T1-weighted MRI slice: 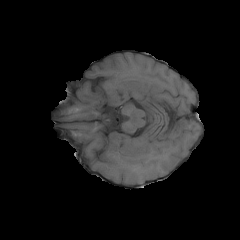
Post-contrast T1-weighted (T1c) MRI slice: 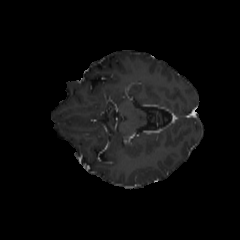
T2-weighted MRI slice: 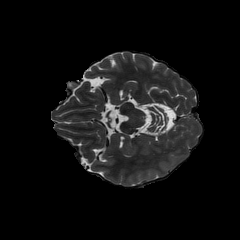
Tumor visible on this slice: no